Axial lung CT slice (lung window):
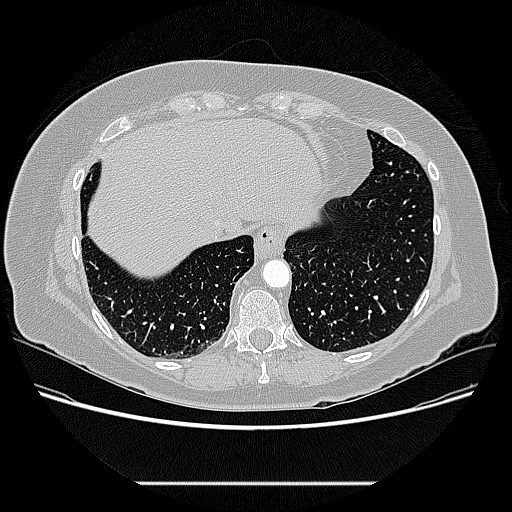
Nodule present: no